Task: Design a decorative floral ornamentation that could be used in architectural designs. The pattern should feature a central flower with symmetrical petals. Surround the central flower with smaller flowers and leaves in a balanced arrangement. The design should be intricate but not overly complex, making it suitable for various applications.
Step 450:
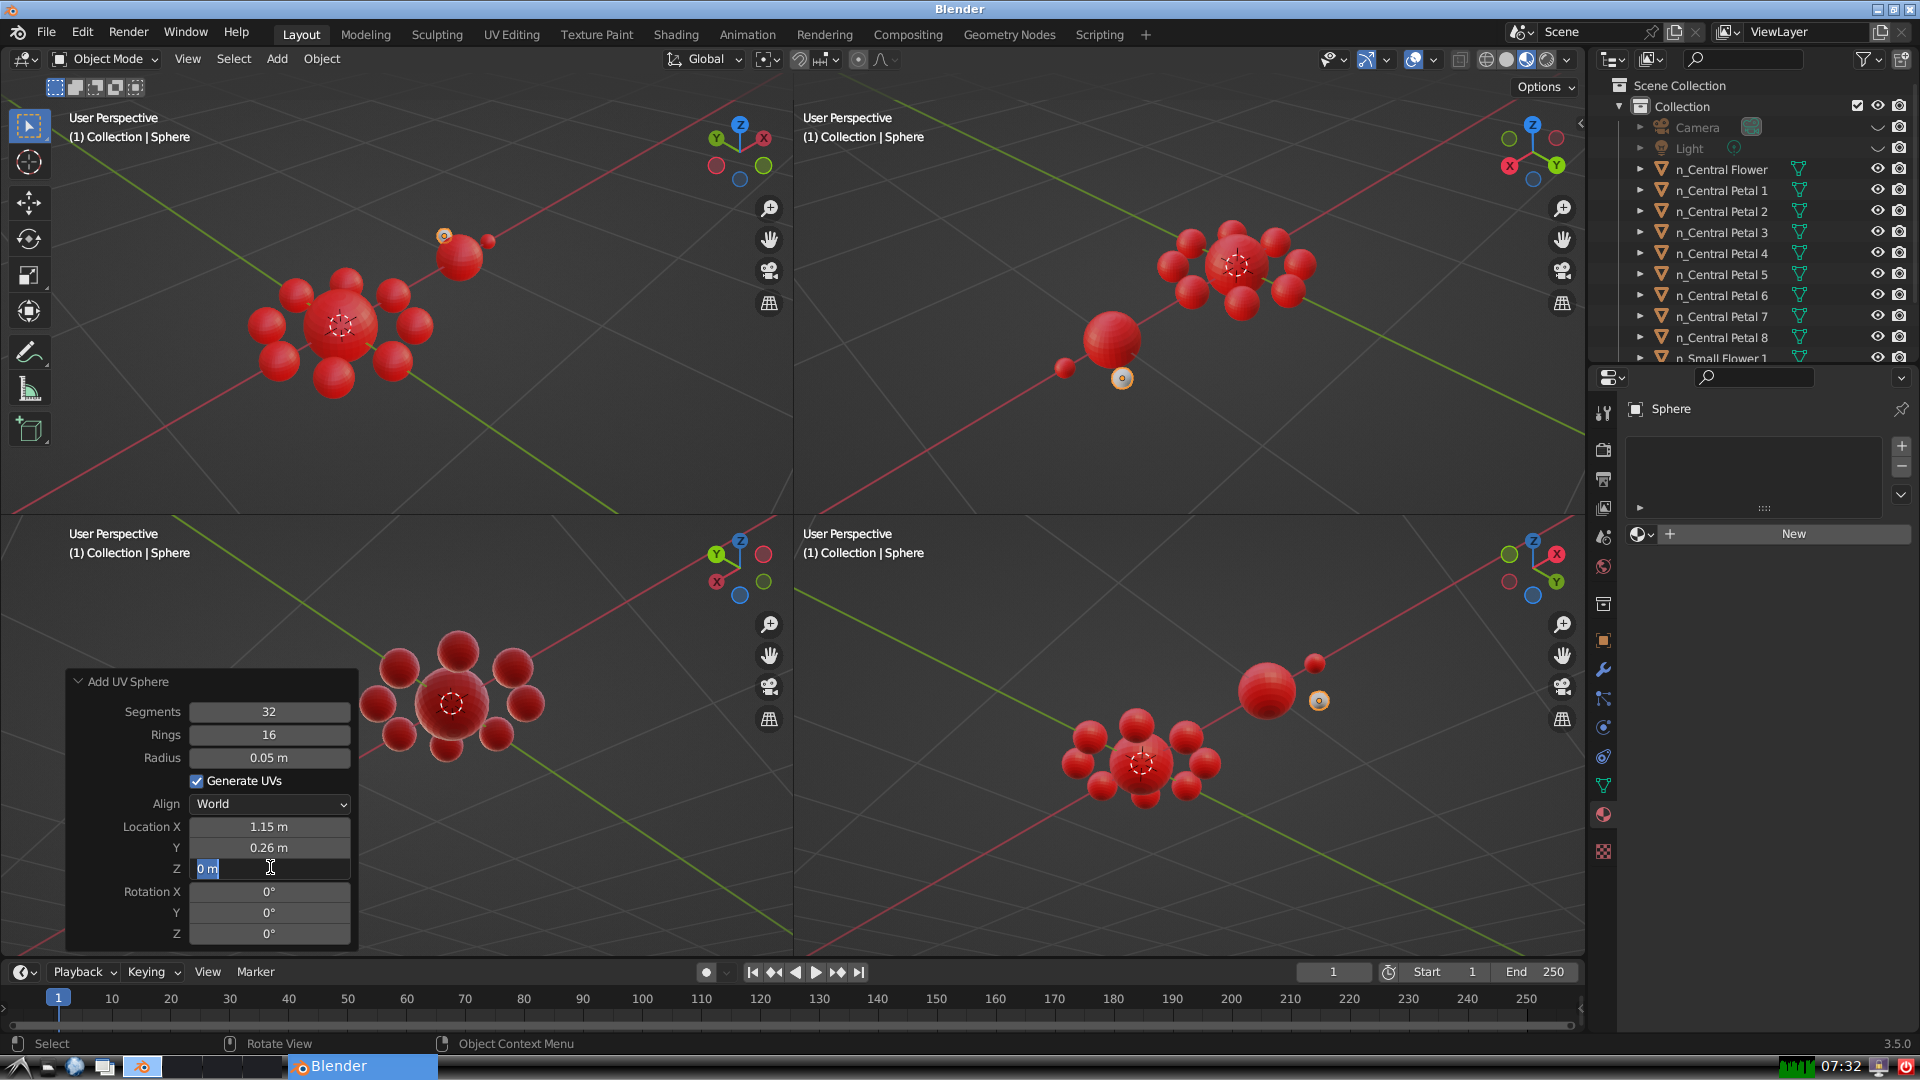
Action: input_text: 0.0